Question: I'm just trying <URL> for the first time, but having a bit of difficulty.
'''
<div class="wrap">
<div class="col"></div>
<div class="col"></div>
<div class="col"></div>
<div class="col last"></div>
</div>
'''
### SCSS
'''
@import "susy";
$susy: (
container: 1140px,
columns: 12,
gutters: 0.5,
global-box-sizing: border-box,
debug: (image: show-columns)
);
@include border-box-sizing;
.wrap {
@include container;
}
.col{
@include span(3);
height:40px;
background:#f00;
box-sizing: border-box;
}
'''
I think I have this right, but my columns are coming out outside of the grid:

You can see the code running here: <URL>
How do I get the columns exactly inside the grid?
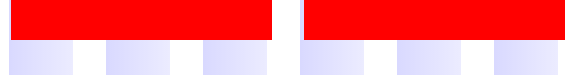
Answer: Your columns are actually correct, and the background gradient is wrong. It's a browser bug. See the <URL>.